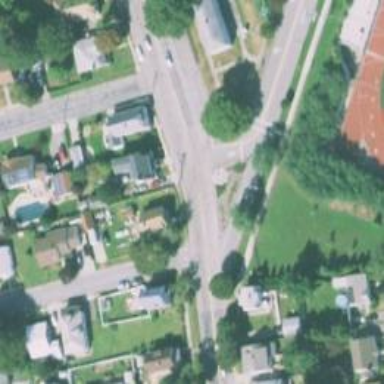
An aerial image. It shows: Stop road.